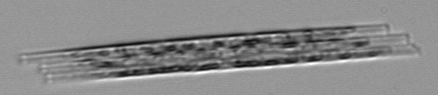
Label: Bacillaria